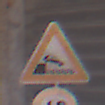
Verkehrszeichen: Ufer
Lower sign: Geschwindigkeit60
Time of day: MorningAfternoon
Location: Outdoor (Urban)
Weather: Clear
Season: NotSpecified
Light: Natural